Question: Count the number of objects in the diagram.
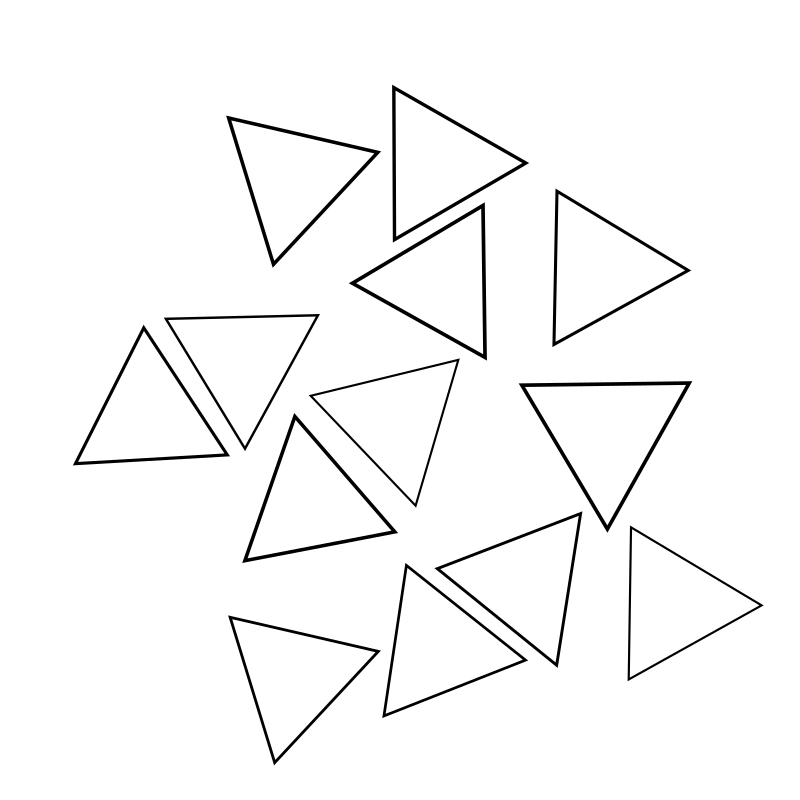
Answer: 13